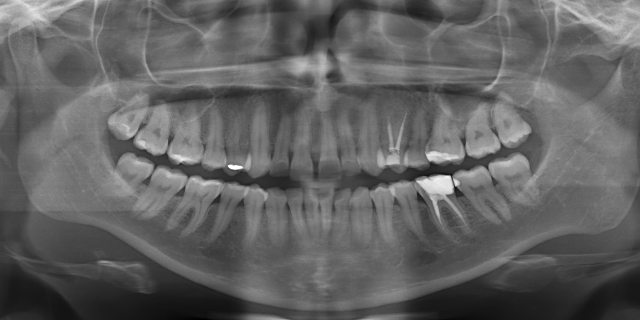
adult